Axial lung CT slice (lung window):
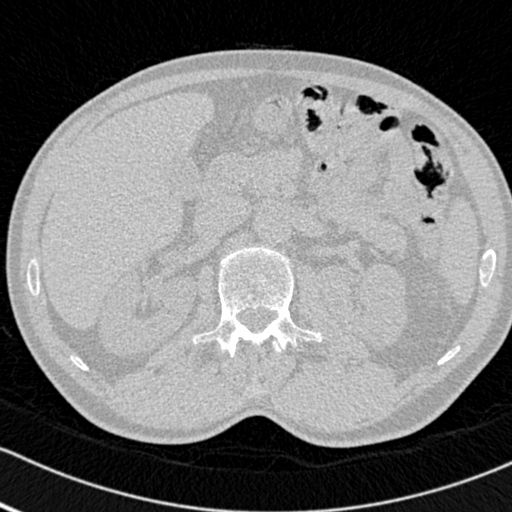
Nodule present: no